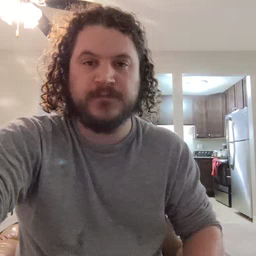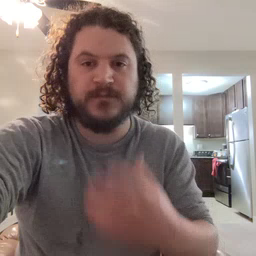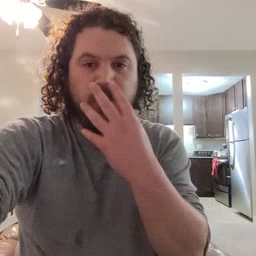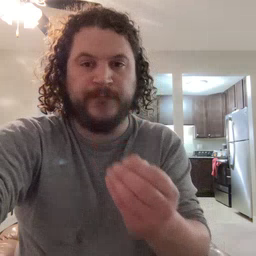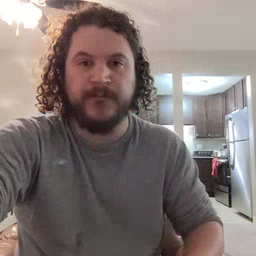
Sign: wolf